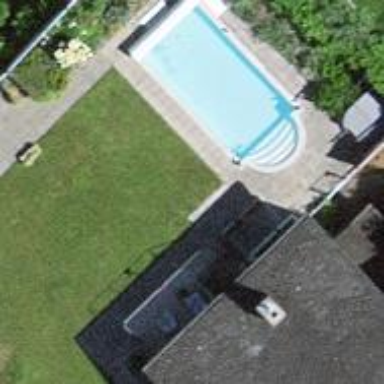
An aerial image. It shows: Swimming pool located in leisure land.